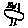
Label: bird